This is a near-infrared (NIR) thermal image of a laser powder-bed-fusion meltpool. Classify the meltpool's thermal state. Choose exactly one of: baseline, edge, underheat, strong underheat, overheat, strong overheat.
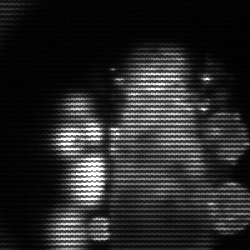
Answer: strong underheat